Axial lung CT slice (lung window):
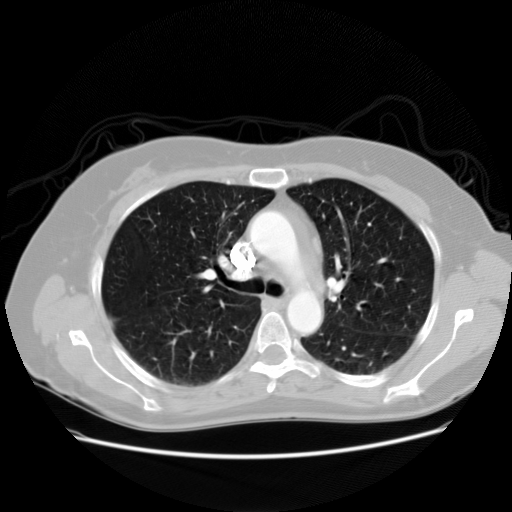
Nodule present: no